Aerial crown-view tile of a tropical tree (Barro Colorado Island, Panama), acquired 20250317:
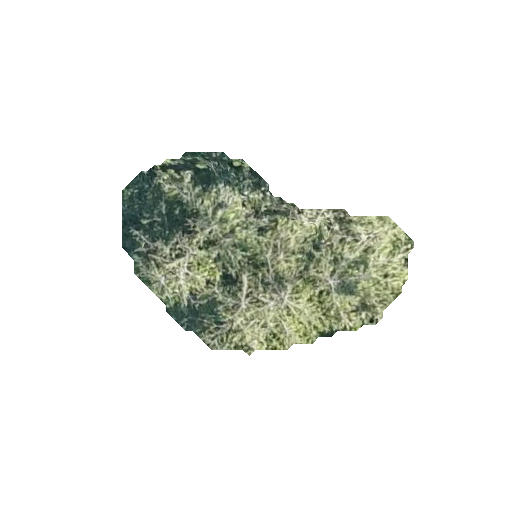
Species: Quararibea stenophylla
GBIF accepted scientific name: Quararibea stenophylla
Crown area: 58.198 m²